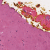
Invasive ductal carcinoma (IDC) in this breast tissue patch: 0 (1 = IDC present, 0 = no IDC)